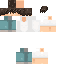
A male human skin with medium skin, wearing brown long hair dressed in a blue tshirt and brown pants, featuring a closed mouth.